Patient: sex M, age 42
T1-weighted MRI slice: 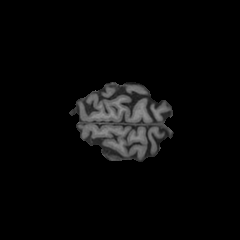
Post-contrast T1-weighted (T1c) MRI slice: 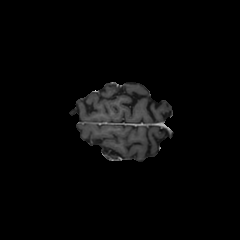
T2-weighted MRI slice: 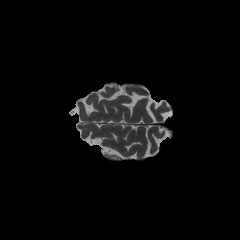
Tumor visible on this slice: no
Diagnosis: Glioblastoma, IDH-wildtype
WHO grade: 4